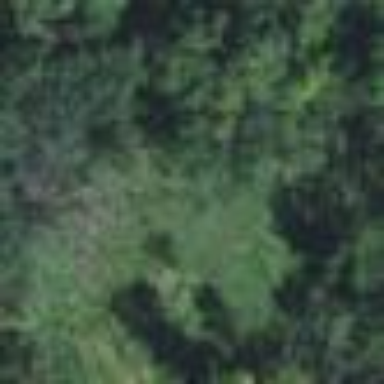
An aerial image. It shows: Beautiful wet meadow natural wetland.